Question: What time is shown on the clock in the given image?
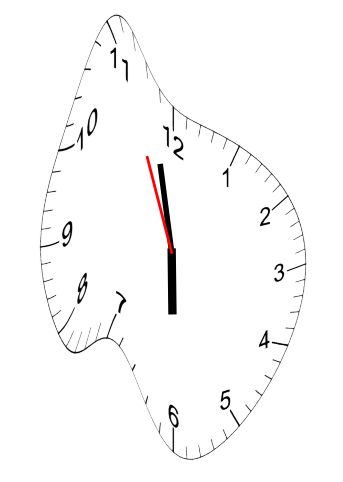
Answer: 05:57:56